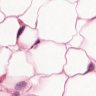
Metastatic tissue present: no